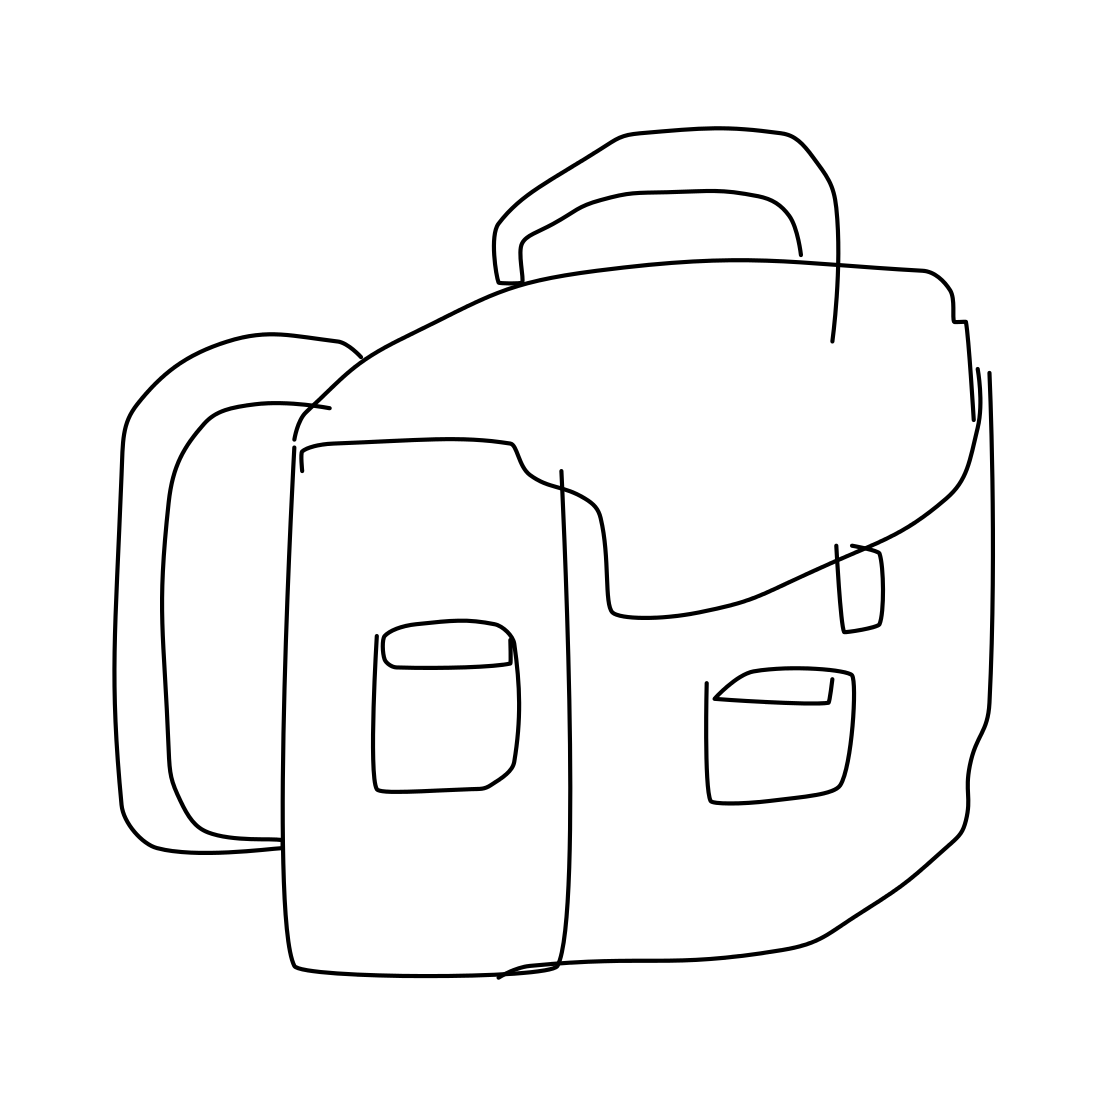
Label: backpack